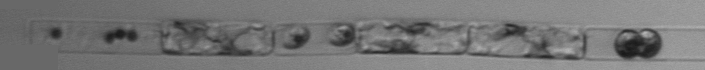
Label: Guinardia_delicatula_TAG_internal_parasite